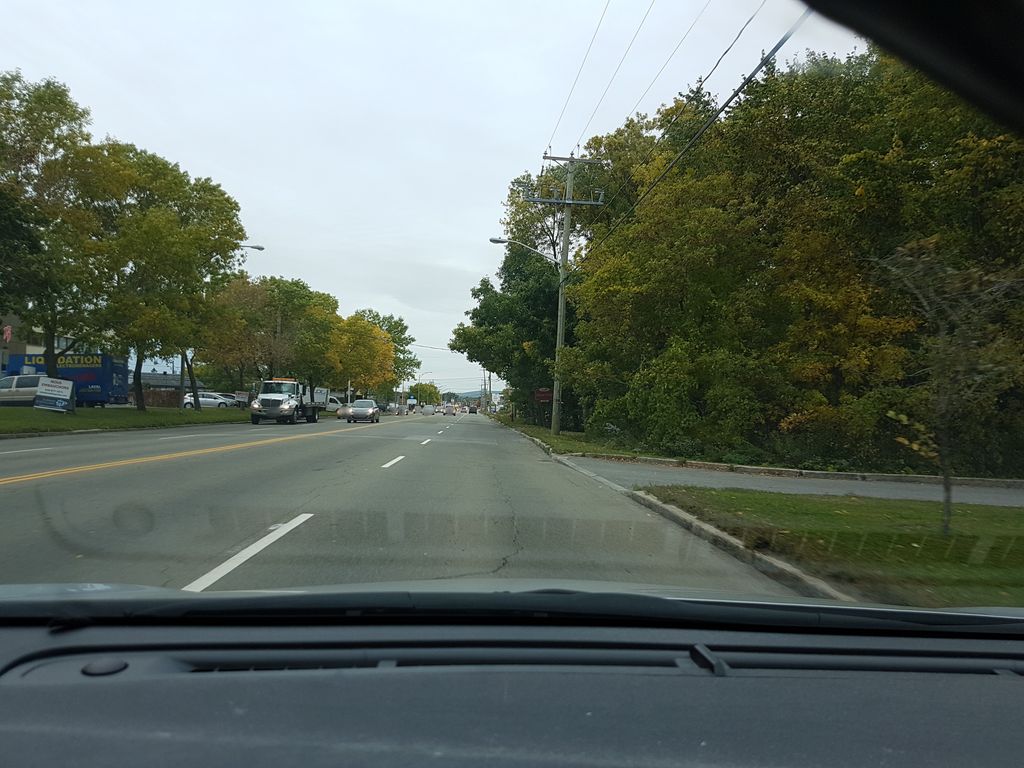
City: quebec_city